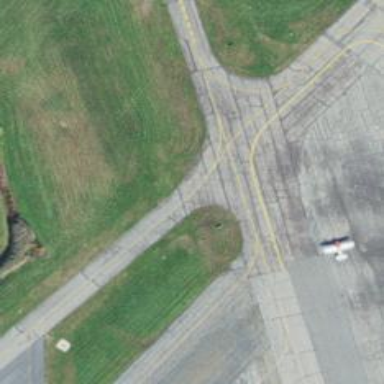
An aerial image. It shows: Taxiway at the airport with asphalt surface.